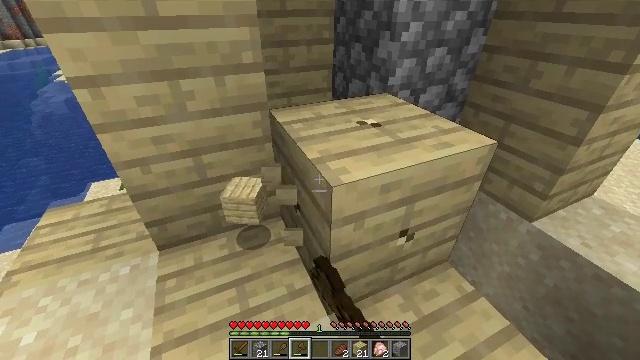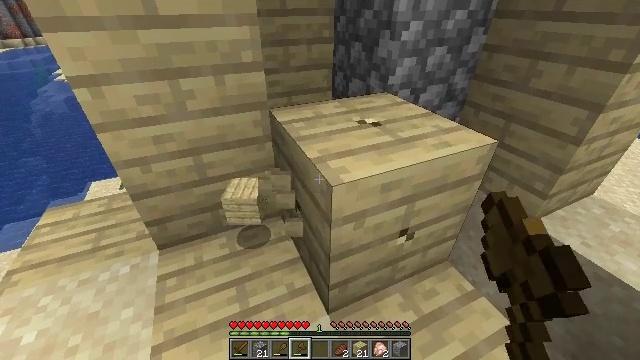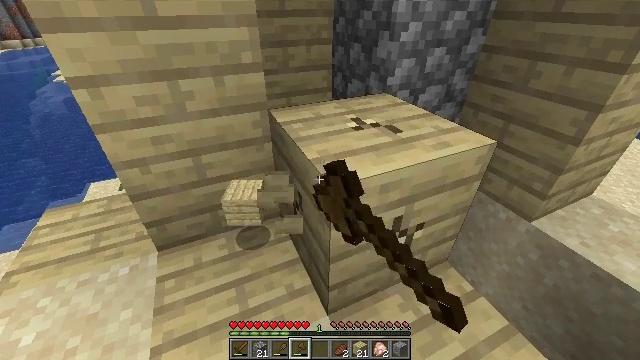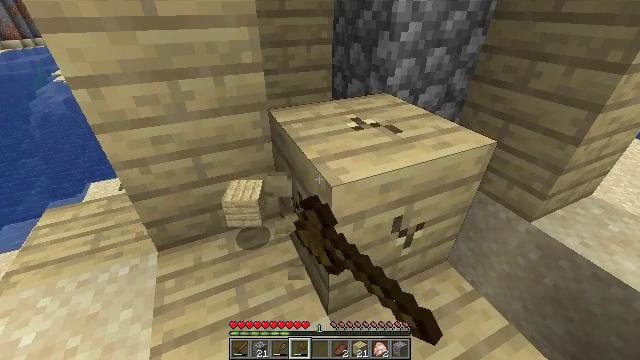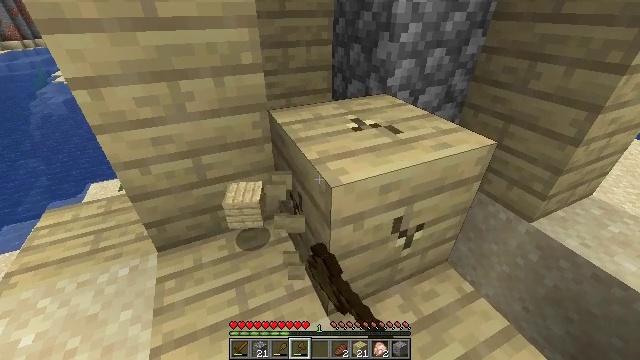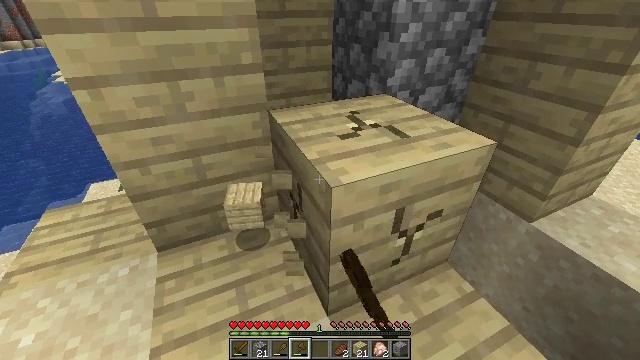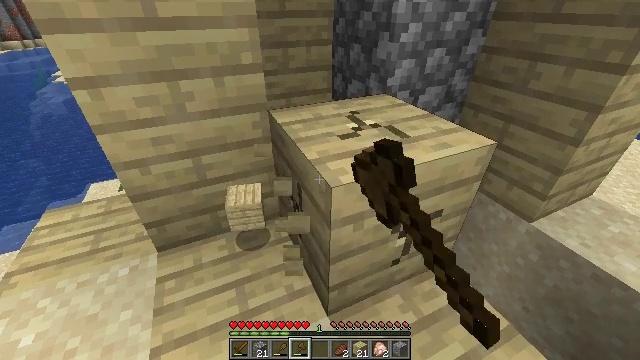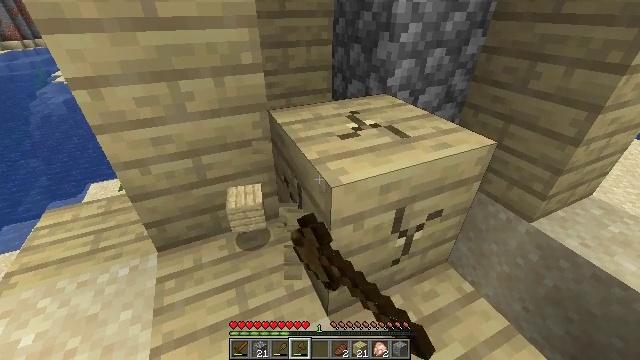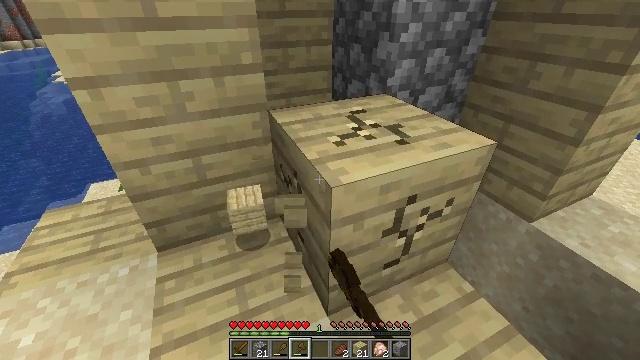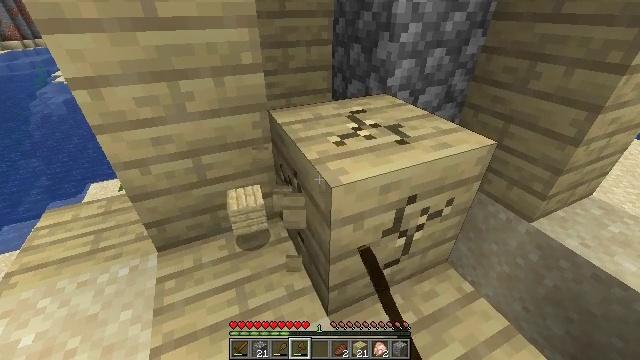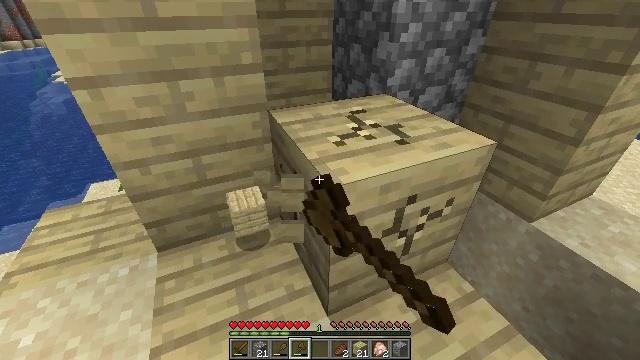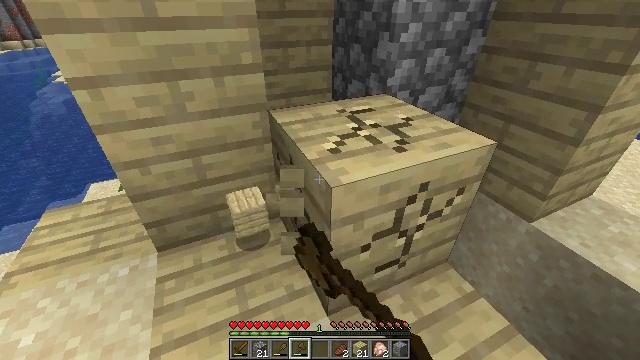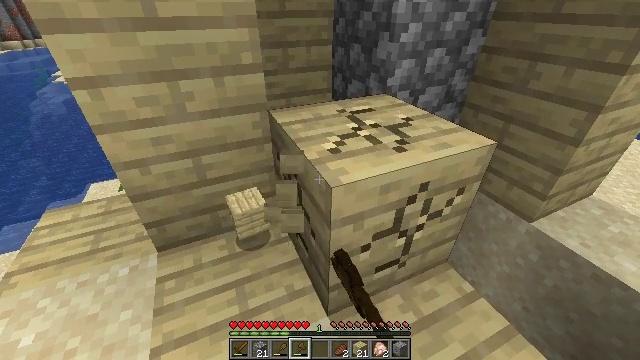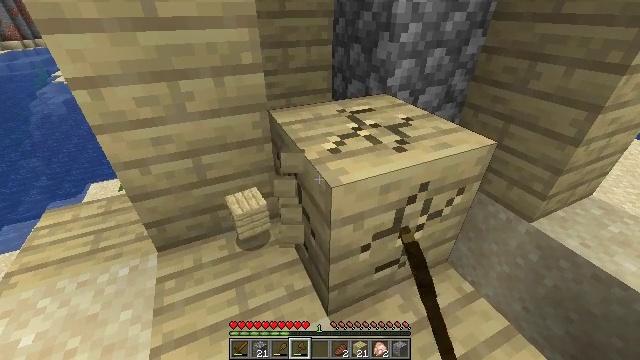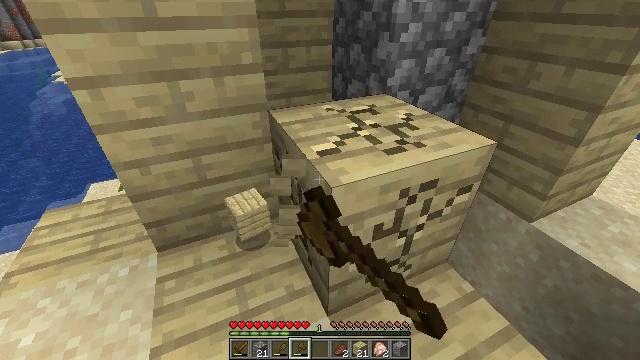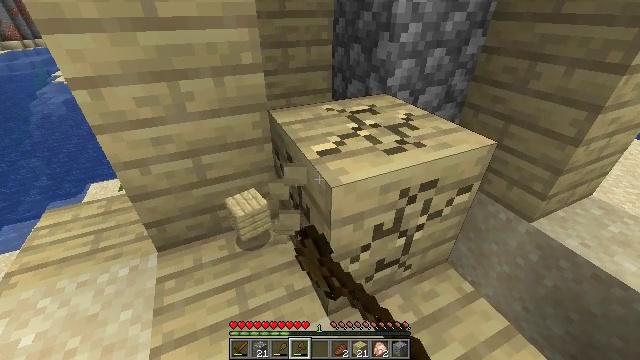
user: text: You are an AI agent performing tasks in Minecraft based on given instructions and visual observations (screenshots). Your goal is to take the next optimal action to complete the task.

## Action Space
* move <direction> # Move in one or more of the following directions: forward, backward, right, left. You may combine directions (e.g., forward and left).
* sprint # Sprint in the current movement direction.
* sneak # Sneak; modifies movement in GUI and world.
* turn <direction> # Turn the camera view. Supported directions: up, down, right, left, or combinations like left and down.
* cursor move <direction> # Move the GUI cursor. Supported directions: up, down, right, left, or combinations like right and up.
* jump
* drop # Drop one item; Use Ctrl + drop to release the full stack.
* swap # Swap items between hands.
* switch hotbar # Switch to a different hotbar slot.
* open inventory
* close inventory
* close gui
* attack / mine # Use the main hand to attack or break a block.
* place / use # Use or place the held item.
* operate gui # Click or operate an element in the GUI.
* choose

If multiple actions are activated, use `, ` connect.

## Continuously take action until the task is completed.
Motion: motion action
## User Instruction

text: Mine the birch planks.
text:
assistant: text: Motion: attack / mine
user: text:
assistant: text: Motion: attack / mine
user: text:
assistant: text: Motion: attack / mine
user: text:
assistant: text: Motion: attack / mine
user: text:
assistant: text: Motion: attack / mine
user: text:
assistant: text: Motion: attack / mine
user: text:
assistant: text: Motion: attack / mine
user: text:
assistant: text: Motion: attack / mine
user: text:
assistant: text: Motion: attack / mine
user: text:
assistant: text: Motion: attack / mine
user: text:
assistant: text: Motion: attack / mine
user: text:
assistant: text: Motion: attack / mine
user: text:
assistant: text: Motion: attack / mine
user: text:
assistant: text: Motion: attack / mine
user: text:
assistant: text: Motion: attack / mine
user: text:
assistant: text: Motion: attack / mine
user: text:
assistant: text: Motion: attack / mine
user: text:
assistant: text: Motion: attack / mine
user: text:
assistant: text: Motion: attack / mine
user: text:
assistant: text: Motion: attack / mine
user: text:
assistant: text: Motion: attack / mine
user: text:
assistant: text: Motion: attack / mine
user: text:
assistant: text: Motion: attack / mine
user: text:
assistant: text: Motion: attack / mine
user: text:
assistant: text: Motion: attack / mine
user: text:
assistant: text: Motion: attack / mine
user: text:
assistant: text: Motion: attack / mine
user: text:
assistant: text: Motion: attack / mine
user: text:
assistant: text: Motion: attack / mine
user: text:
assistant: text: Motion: attack / mine